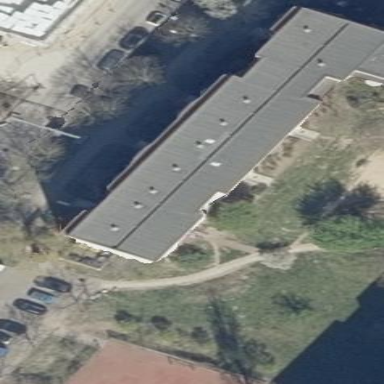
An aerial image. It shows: Apartment building with flat roof.